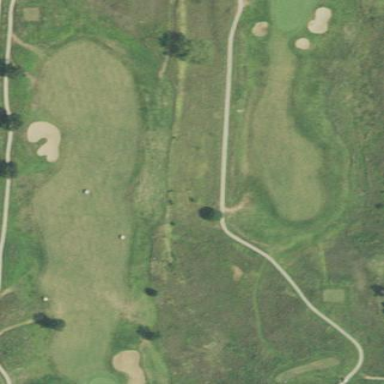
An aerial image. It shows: Rough area on grassy golf course.